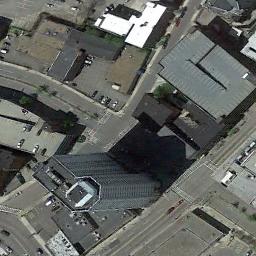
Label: commercial_area